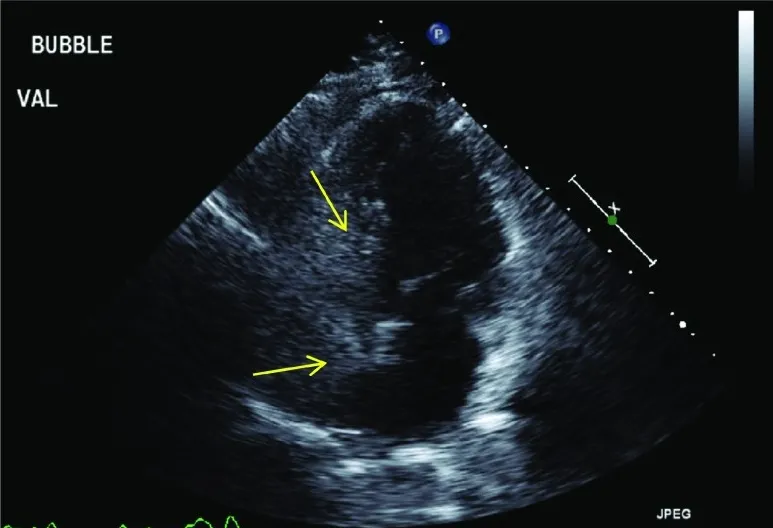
Still images from patient's transthoracic echocardiogram showing. No early shunting with saline bubble (identified by yellow arrows) injection.
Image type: radiology (ultrasound)